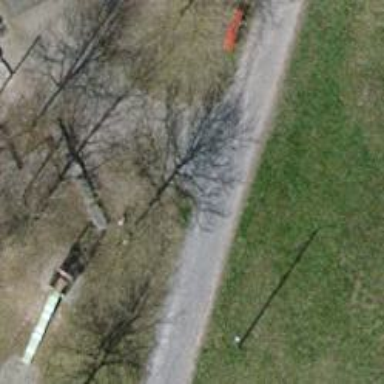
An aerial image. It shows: Red bench.